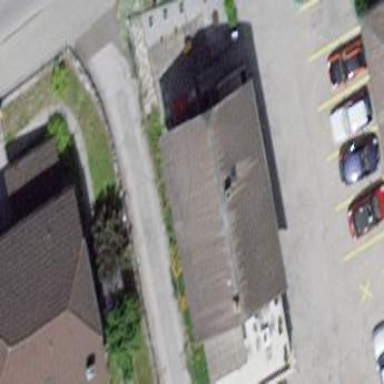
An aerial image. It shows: Detached building with half-hipped roof shape.